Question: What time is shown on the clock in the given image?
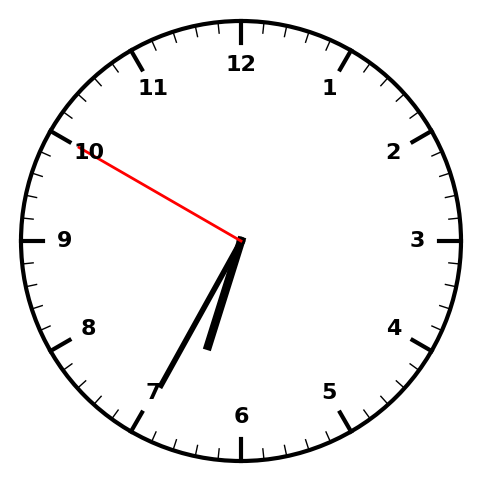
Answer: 06:34:50